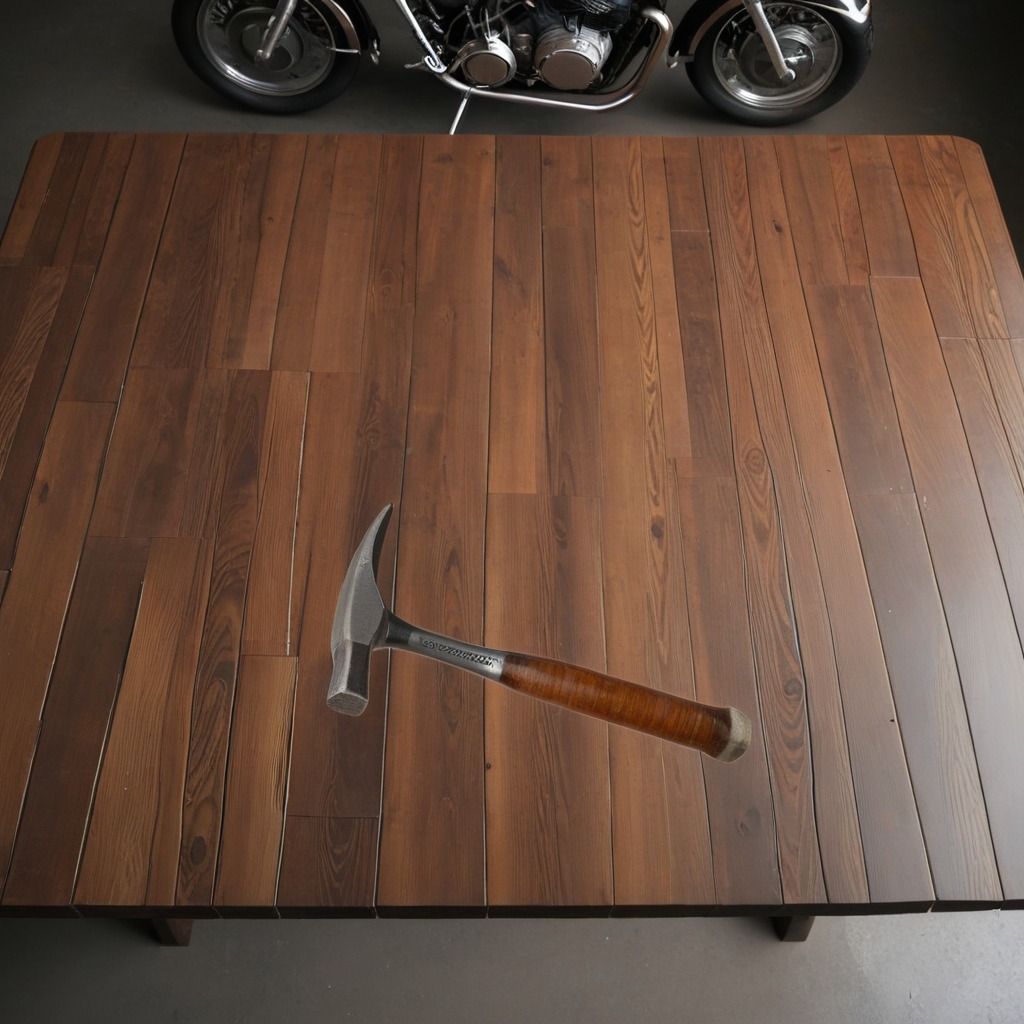
A hammer is lying on the wooden table in a vintage motorcycle garage.